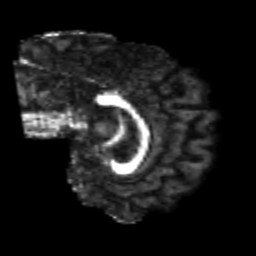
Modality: FA
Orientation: sagittal
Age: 24
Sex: male
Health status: healthy
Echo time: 0.074 s